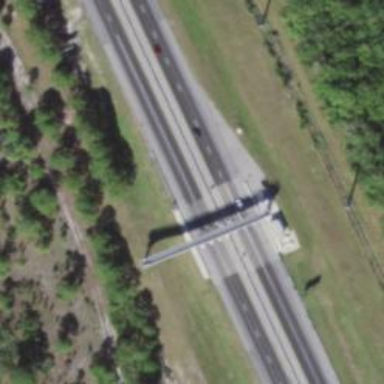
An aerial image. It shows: Toll gantry on the road.